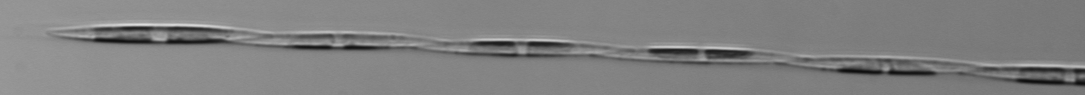
Label: Pseudo-nitzschia